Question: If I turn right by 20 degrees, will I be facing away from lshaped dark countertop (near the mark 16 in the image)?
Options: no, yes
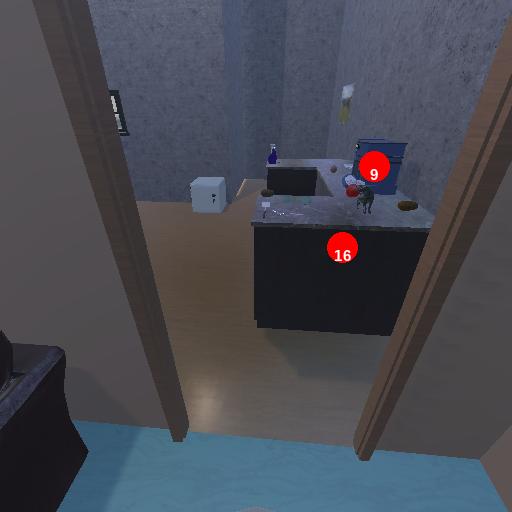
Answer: no